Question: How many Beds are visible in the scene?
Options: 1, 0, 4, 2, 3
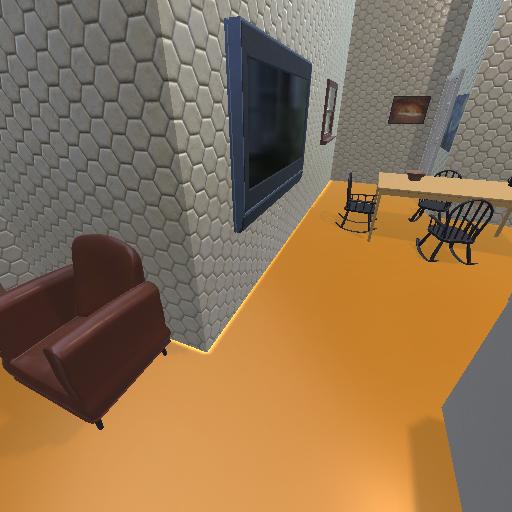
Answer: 1